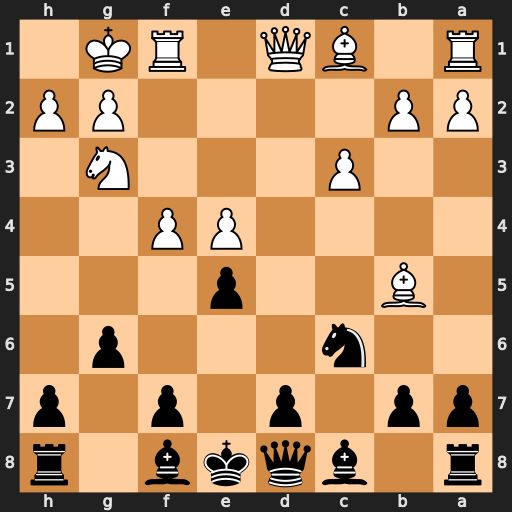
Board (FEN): r1bqkb1r/pp1p1p1p/2n3p1/1B2p3/4PP2/2P3N1/PP4PP/R1BQ1RK1
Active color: b
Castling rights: kq
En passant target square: -
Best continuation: Qb6+ Kh1 Qxb5